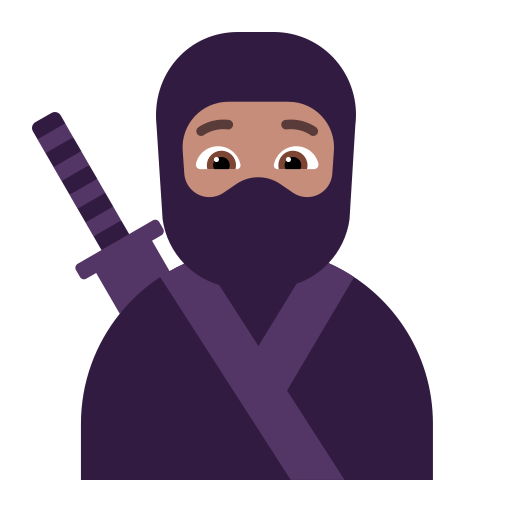
ninja flat